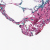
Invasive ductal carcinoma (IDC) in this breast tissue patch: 0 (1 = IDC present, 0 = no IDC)